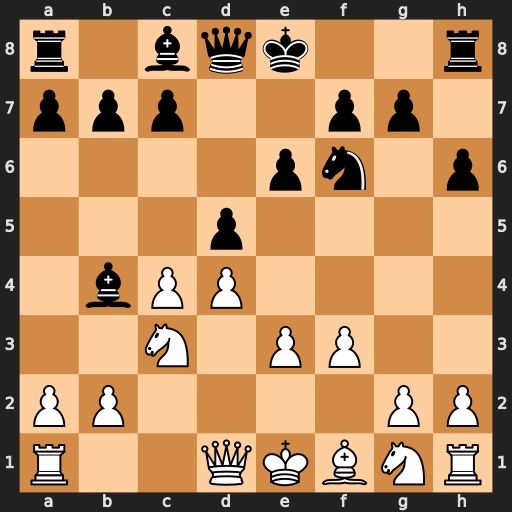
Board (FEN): r1bqk2r/ppp2pp1/4pn1p/3p4/1bPP4/2N1PP2/PP4PP/R2QKBNR
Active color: w
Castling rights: KQkq
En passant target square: -
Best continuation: Qa4+ Bd7 Qxb4